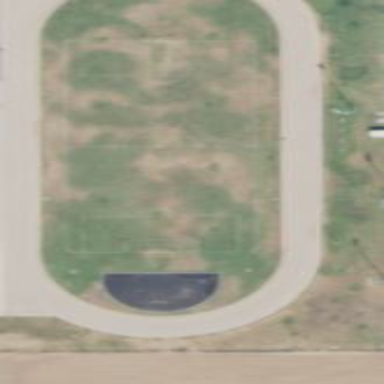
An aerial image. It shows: American football pitch for leisure and sport activities.